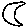
Label: moon